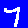
Digit: 7